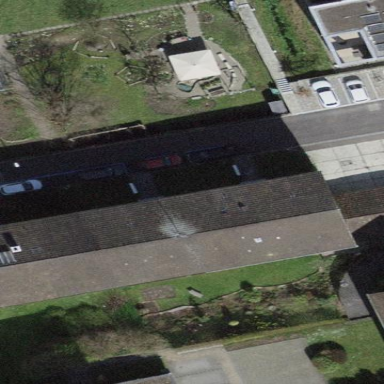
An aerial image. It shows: Tile-roofed apartment building.